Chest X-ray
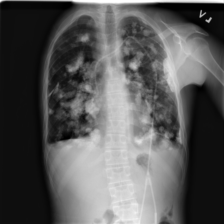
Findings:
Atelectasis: negative
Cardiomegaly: negative
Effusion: negative
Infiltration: negative
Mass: positive
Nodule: negative
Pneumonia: negative
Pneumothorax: negative
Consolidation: negative
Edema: negative
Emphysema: negative
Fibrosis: negative
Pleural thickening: negative
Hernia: negative